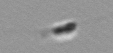
Label: flagellate_morphotype3